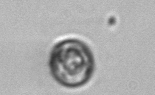
Label: Thalassiosira